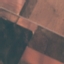
Label: AnnualCrop